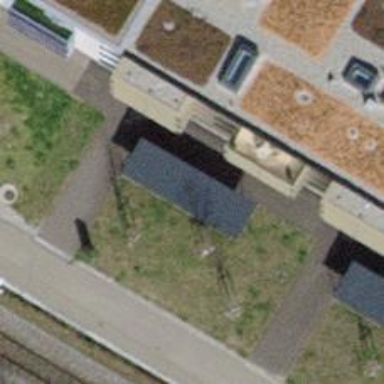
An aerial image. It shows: Bicycle parking facility.